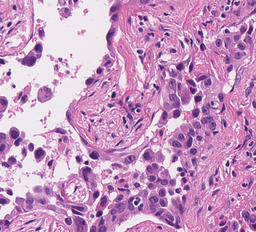
Tumor epithelial tissue: yes
Tumor-associated stroma tissue: yes
Normal tissue: no